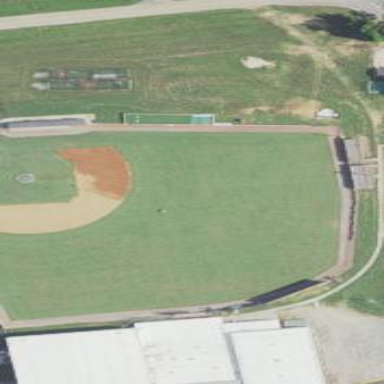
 leisure land pitch for baseball activities."